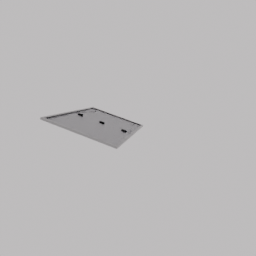
Label: electronics